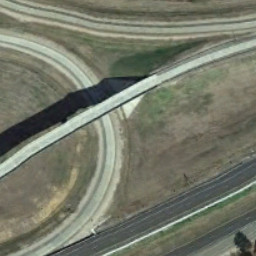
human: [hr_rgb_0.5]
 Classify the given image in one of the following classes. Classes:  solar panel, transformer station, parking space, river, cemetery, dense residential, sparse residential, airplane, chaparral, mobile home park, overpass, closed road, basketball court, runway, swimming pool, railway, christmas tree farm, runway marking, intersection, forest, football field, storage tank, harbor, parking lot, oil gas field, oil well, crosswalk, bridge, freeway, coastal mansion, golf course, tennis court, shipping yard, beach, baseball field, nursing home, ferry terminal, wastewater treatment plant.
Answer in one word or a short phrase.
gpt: overpass